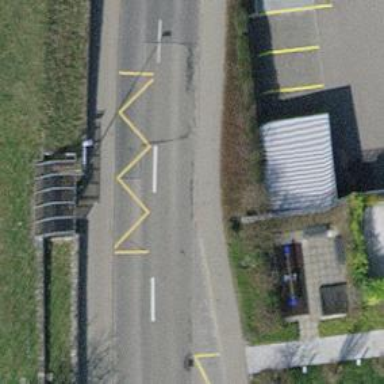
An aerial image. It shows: Bus stop with stop position for public transport.